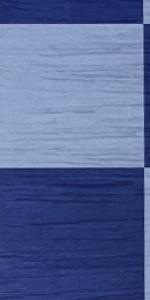
Label: Empty